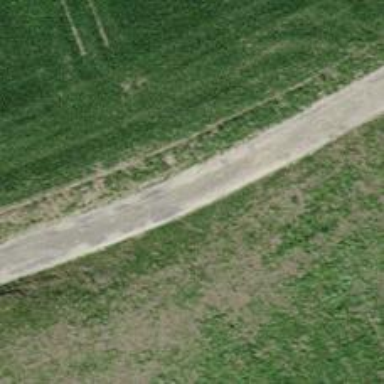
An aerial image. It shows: Well-maintained track road of grade 1.